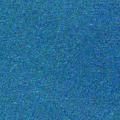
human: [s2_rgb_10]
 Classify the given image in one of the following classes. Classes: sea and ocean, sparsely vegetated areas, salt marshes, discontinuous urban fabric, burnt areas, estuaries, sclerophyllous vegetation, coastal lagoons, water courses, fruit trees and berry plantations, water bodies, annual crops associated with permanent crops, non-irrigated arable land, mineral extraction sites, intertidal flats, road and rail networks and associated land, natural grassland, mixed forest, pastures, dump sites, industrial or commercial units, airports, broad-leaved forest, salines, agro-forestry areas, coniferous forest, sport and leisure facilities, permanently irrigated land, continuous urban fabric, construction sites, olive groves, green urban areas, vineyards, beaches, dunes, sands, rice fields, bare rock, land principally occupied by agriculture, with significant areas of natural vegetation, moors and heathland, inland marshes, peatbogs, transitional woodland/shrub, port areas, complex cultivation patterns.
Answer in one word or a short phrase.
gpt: sea and ocean